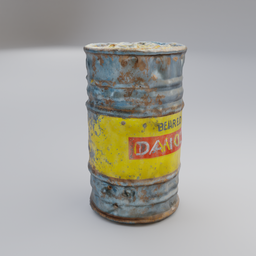
Label: tools